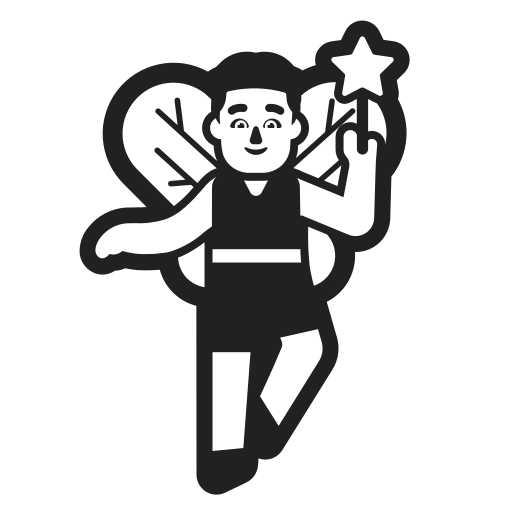
man fairy high contrast default